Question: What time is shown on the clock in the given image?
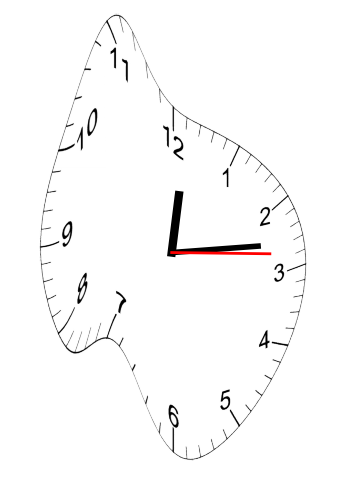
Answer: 12:13:14